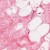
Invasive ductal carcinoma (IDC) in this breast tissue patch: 0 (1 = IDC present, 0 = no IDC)